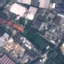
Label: Industrial